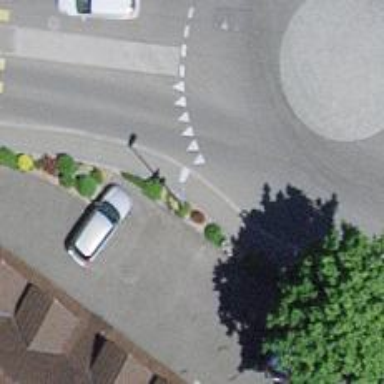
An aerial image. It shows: Sidewalk along the footway.